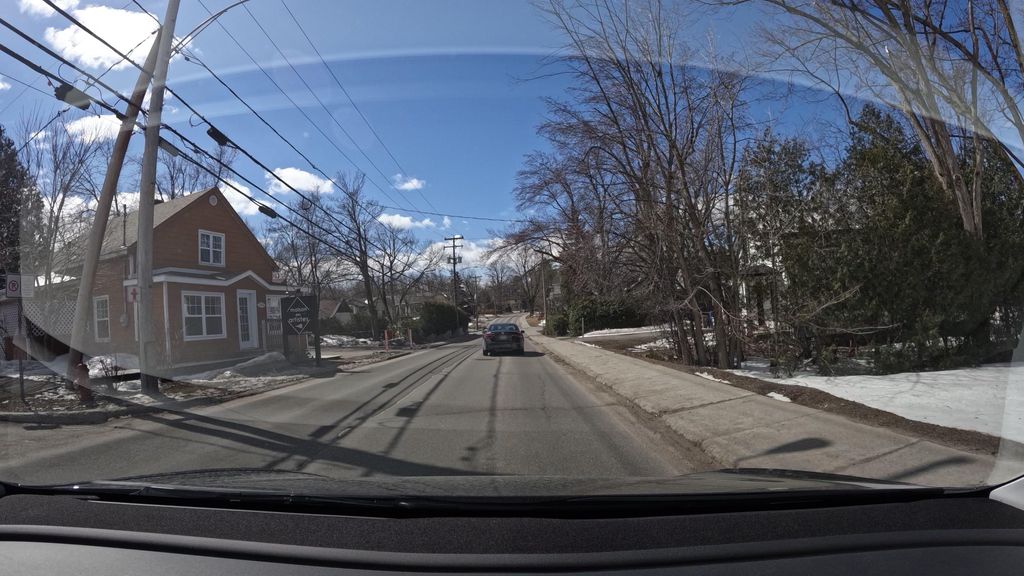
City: montreal